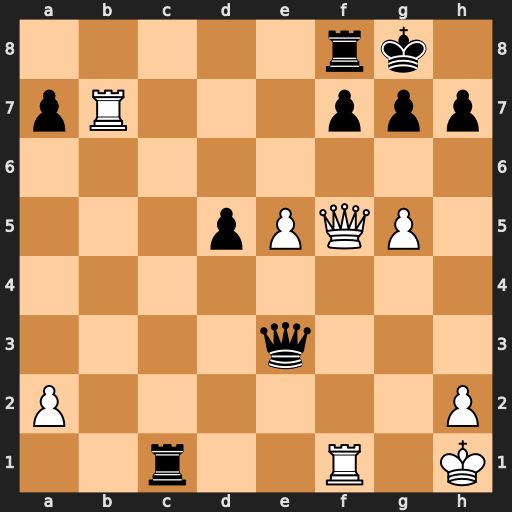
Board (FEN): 5rk1/pR3ppp/8/3pPQP1/8/4q3/P6P/2r2R1K
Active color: w
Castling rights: -
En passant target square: -
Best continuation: Qxf7+ Rxf7 Rb8+ Rc8 Rxc8+ Rf8 Rfxf8#